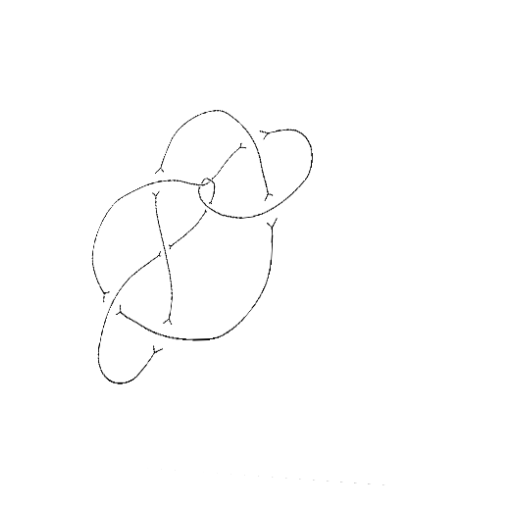
Crossing number: 9